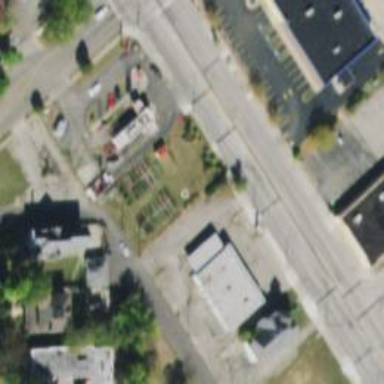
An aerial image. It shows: Community garden filled with leisure land.